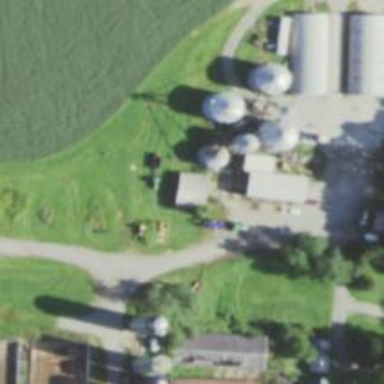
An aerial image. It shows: Silo.